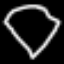
Label: diamond